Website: crate-barrel
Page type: billing-address
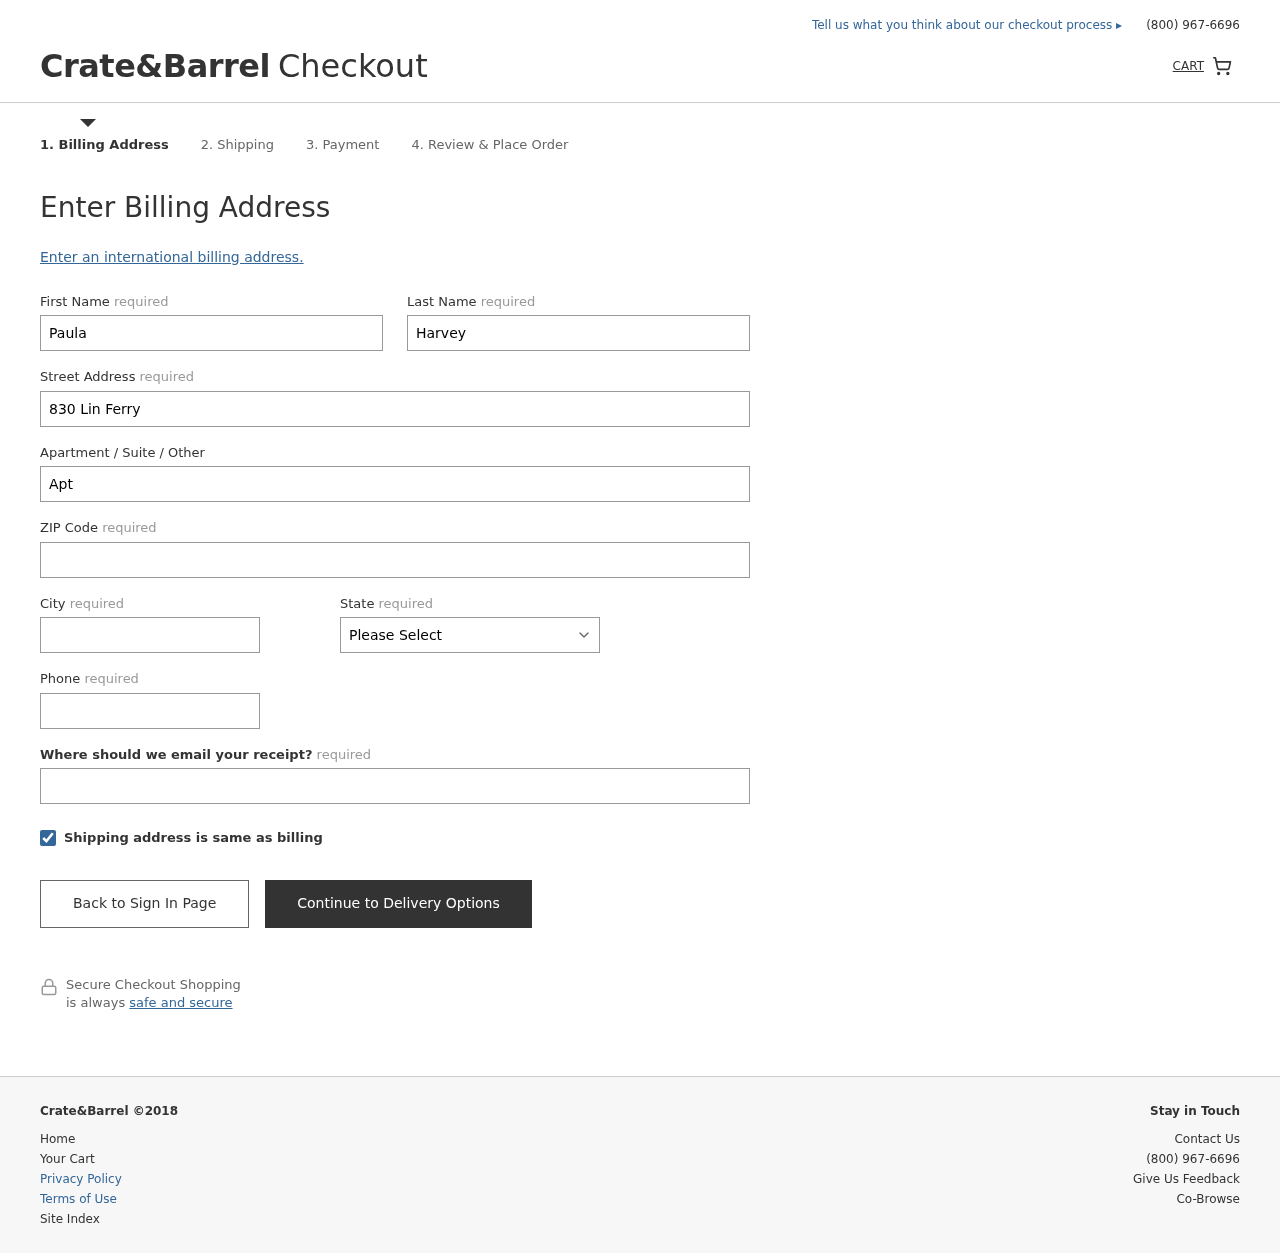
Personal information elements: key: PII_STATE
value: Idaho
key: PII_FIRSTNAME
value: Paula
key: PII_LASTNAME
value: Harvey
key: PII_STREET
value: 830 Lin Ferry
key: PII_STREET2
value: Apt. 440
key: PII_POSTCODE
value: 45709
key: PII_CITY
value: West Wayne
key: PII_PHONE
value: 4155936258
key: PII_EMAIL
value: paula_harvey@yahoo.com